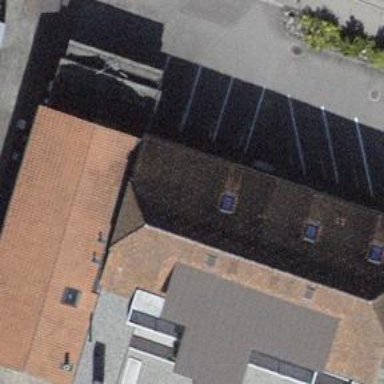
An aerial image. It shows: Restaurant.